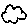
Label: cloud